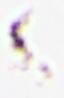
Label: Detritus